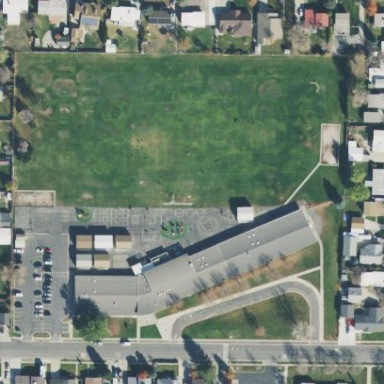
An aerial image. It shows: School.